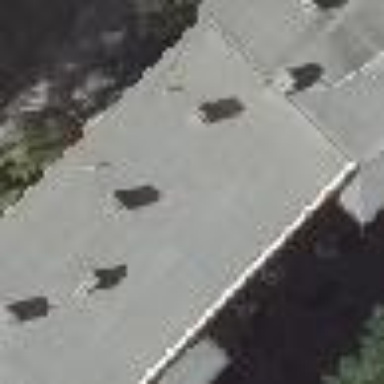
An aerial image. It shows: Residential building with flat roof.